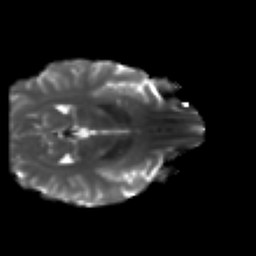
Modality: T2w
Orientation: axial
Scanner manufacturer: ge
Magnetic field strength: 3 T
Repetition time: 7.98 s
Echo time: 0.0701 s